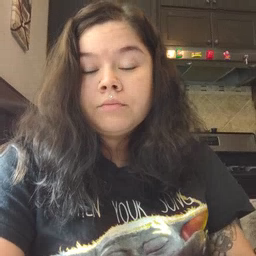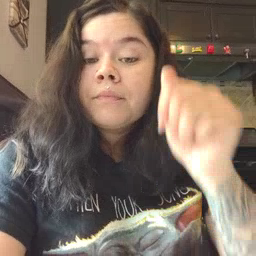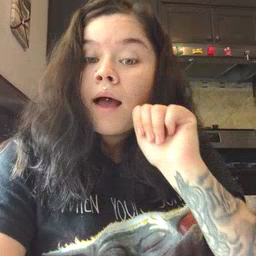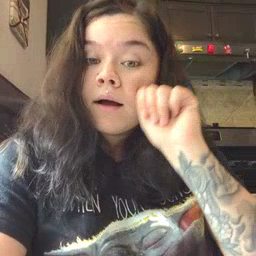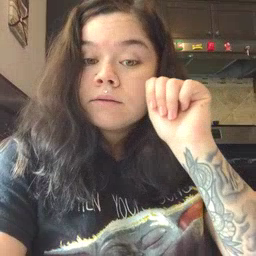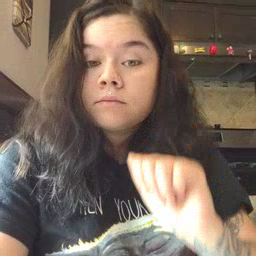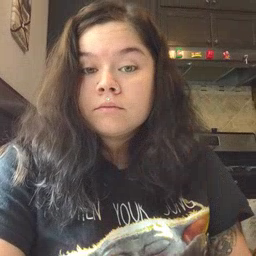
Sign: aunt